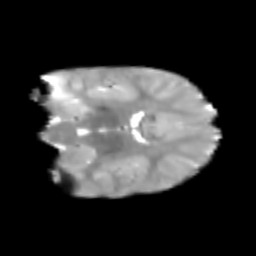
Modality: T2w
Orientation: coronal
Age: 7
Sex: male
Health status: healthy